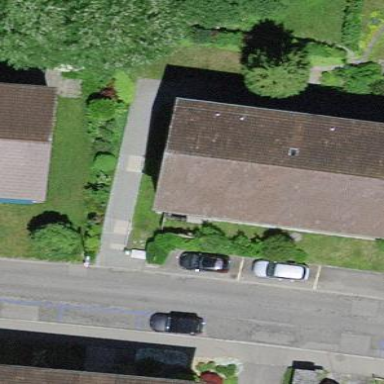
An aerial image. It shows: Residential building.